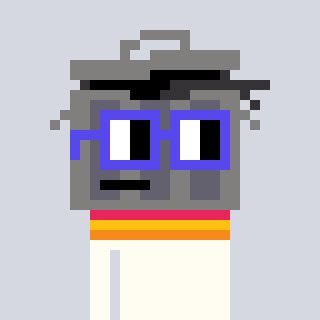
a pixel art character with square blue glasses, a trashcan-shaped head and a grayscale-colored body on a cool background